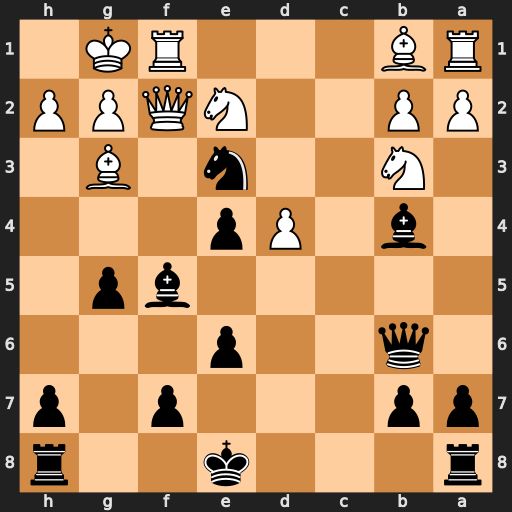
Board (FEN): r3k2r/pp3p1p/1q2p3/5bp1/1b1Pp3/1N2n1B1/PP2NQPP/RB3RK1
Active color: b
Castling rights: kq
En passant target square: -
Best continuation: Ng4 Qxf5 exf5